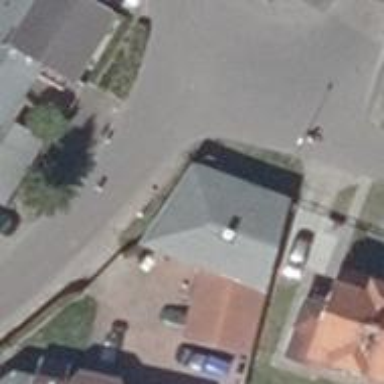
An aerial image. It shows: Asphalt road in residential area.